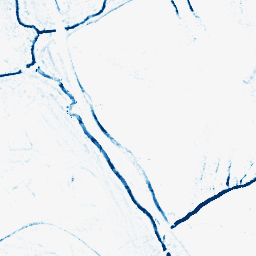
Category: morphological
Decomposition family: morphological_rect
Decomposition parameters: operation: closing
width: 5
height: 5
Upsampling method: bicubic_3x
Upsampling parameters: scale: 3
Upsampling scale: 3